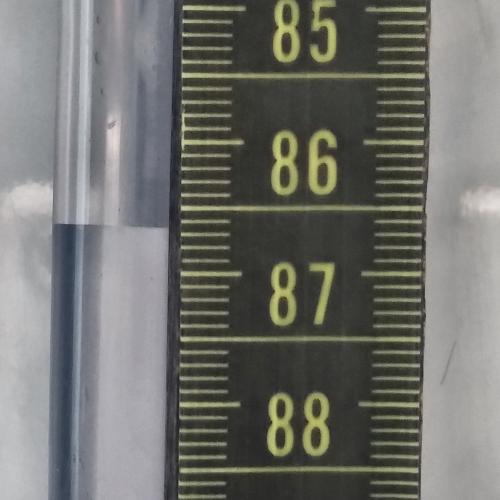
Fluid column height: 86.6 cm